Interaction volume radius: 10 \u00c5
Interaction volume height: 15 \u00c5
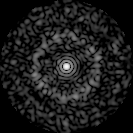
Disorder parameter: 0.8388